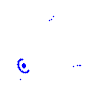
Particle: electron